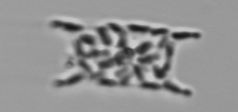
Label: Eucampia